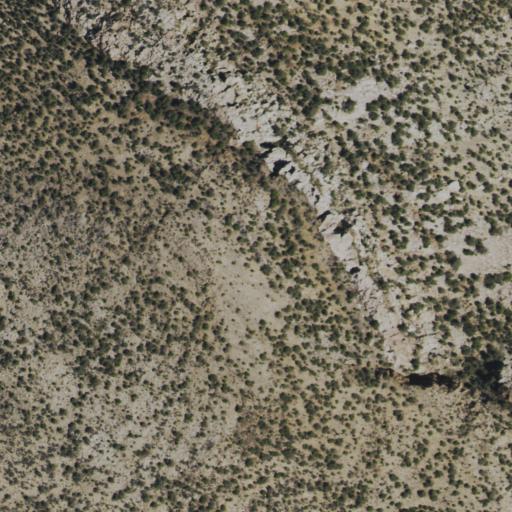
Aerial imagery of mountain in Nevada named Little Rawhide Mountain containing shrub and evergreen forest